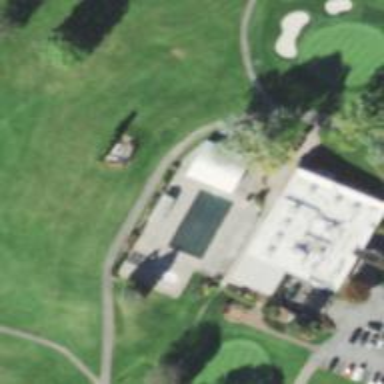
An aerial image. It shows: Path used for both walking and golf.